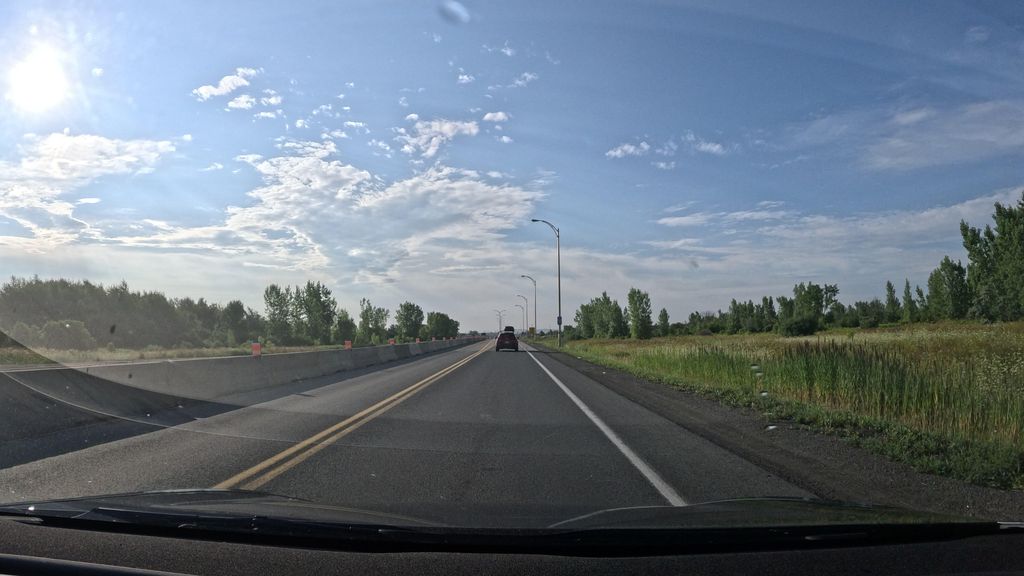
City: montreal